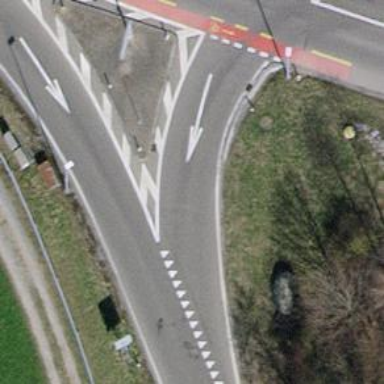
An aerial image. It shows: Asphalt trunk link road.